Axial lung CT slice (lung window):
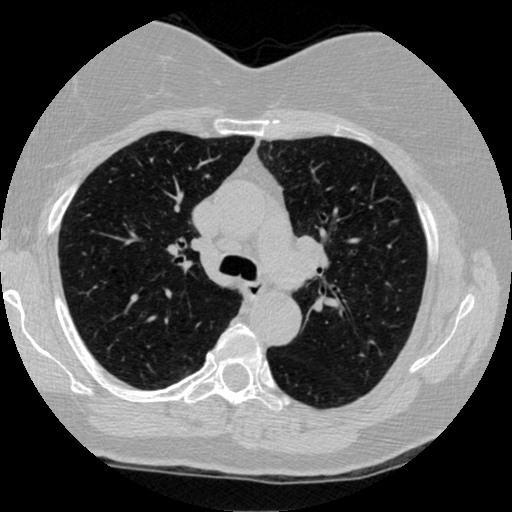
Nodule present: no